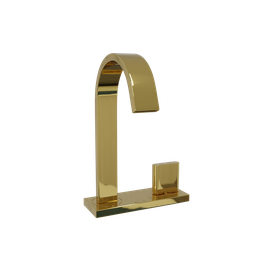
Label: appliances